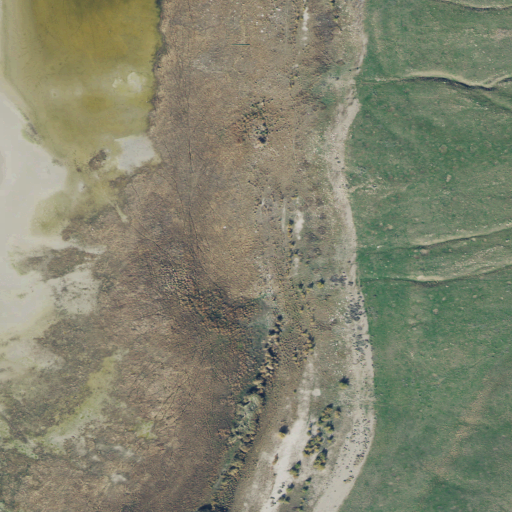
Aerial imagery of valley in Utah named Red Rocks Canyon containing grassland, barren land, herbaceous wetlands, woody wetlands, pasture, and shrub